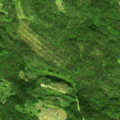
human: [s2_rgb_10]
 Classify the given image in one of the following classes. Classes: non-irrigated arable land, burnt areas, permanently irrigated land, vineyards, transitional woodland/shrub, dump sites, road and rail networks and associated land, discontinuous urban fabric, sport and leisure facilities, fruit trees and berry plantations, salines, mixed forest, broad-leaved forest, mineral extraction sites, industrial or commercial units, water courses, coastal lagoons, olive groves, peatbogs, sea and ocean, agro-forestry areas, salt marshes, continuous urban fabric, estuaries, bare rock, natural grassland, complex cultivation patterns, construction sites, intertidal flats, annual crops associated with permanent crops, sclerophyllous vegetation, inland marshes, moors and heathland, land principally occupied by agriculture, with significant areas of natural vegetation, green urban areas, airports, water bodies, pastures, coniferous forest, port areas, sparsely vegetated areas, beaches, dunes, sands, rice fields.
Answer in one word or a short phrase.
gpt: coniferous forest, mixed forest